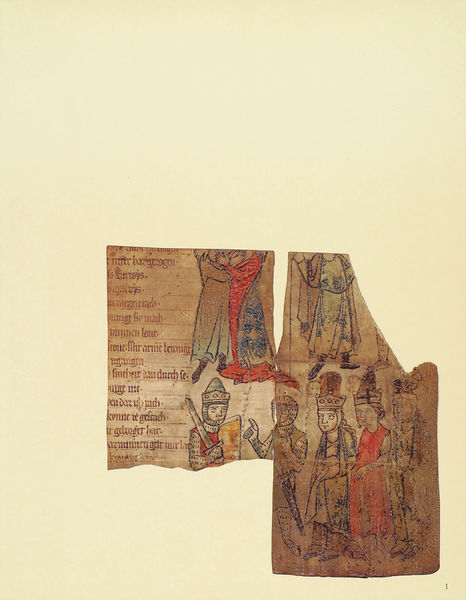
Titel: Willehalm - Handschrift
Künstler: Wolfram von Eschenbach
Standort: Herstellungsort: Quedlinburg (EU - D - Sachsen-Anhalt)
Institution: München, Bayerische Staatsbibliothek
Schlagwörter: blau, umhang, weiß, gelb, menschen, ausschnitt, bunt, geste, hut, kleid, zeichnung, rot, beige, alt, gewand, haare, krone, schrift, farben, farbe, könig, papst, zeigen, umarmen, schild, buch, kreuz, seite, schwert, text, waffe, gestik, helm, herrscher, ritter, rüstung, buchseite, fragment, stück, pergament, talar, mittelalter, gedicht, königin, heilige, miniatur, latein, sagen, buchmalerei, fristur, minnegesang, altertümlich, verblichen, sachsenspiegel, umgan, schriftt, walter von der vogelweide, 1300, altertümlihc, um 1300, auf pergament, schwabenspiegel